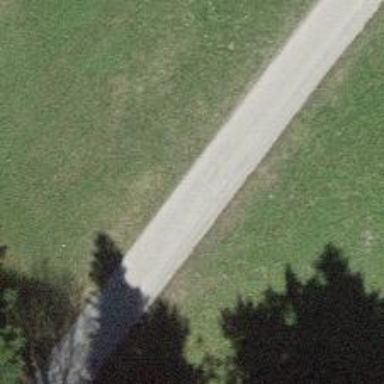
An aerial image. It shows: Well-maintained track road of grade 1.